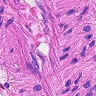
Metastatic tissue present: no